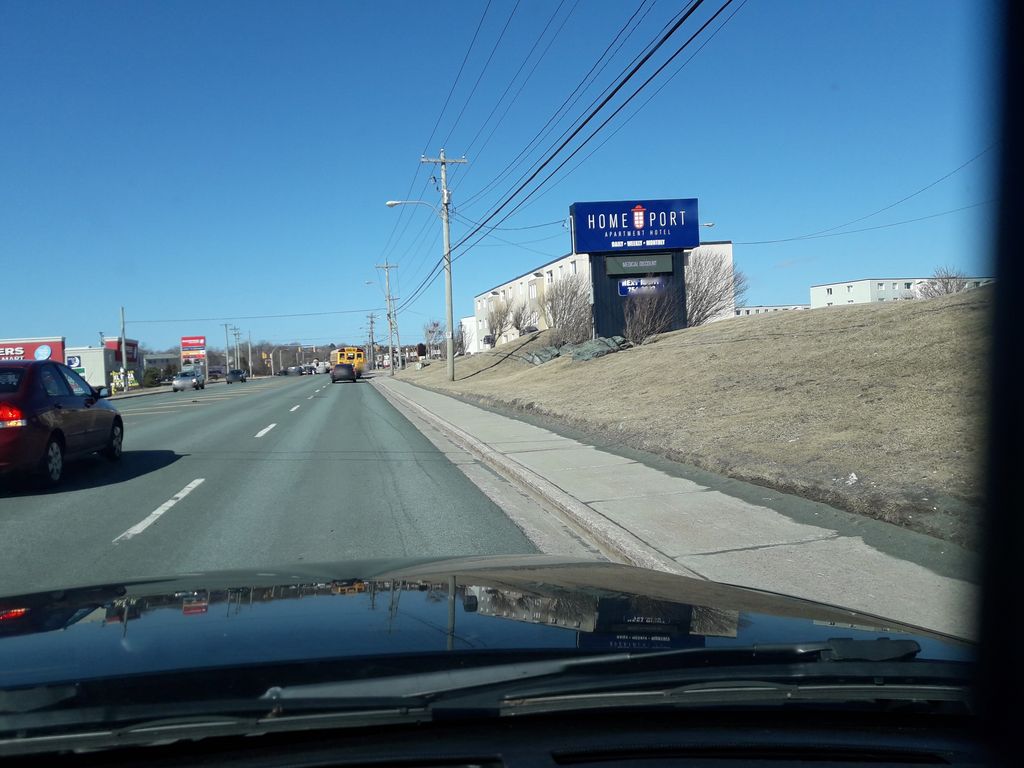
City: st_johns